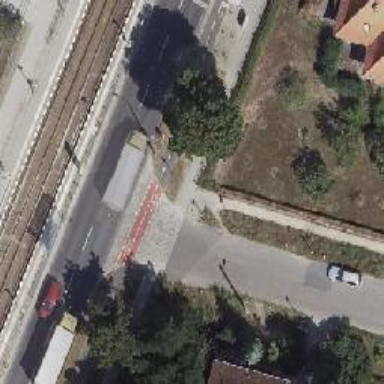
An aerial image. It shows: Unmarked road crossing.